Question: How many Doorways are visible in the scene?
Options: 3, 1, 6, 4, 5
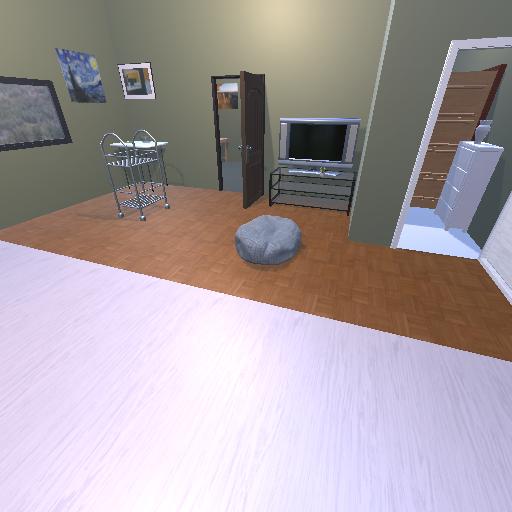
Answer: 3